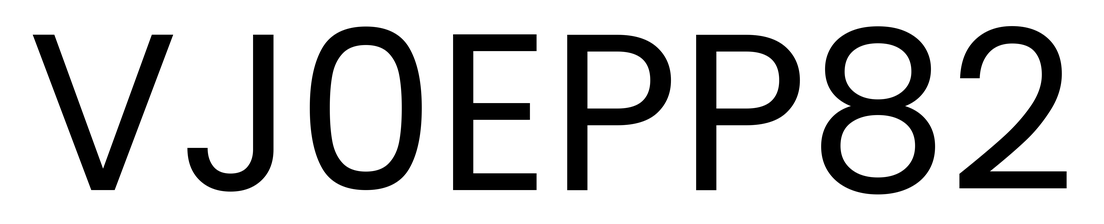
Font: Poppins-Regular